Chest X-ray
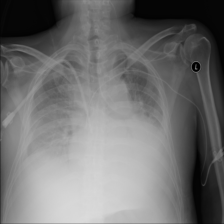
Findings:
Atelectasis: negative
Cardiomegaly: negative
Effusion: negative
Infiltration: negative
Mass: negative
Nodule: negative
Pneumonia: negative
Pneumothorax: negative
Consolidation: negative
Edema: negative
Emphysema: negative
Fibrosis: negative
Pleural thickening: negative
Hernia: negative